Interaction volume radius: 5 \u00c5
Interaction volume height: 10 \u00c5
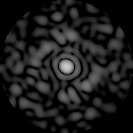
Disorder parameter: 0.8912